Question: How can i get a picture over a 3D-object in JavaFx Scene Builder.
I want to set the picture over a Javafx 3D Sphere, i have set the sphere in line filling because if i don't do this i can't even see the middle of my image.

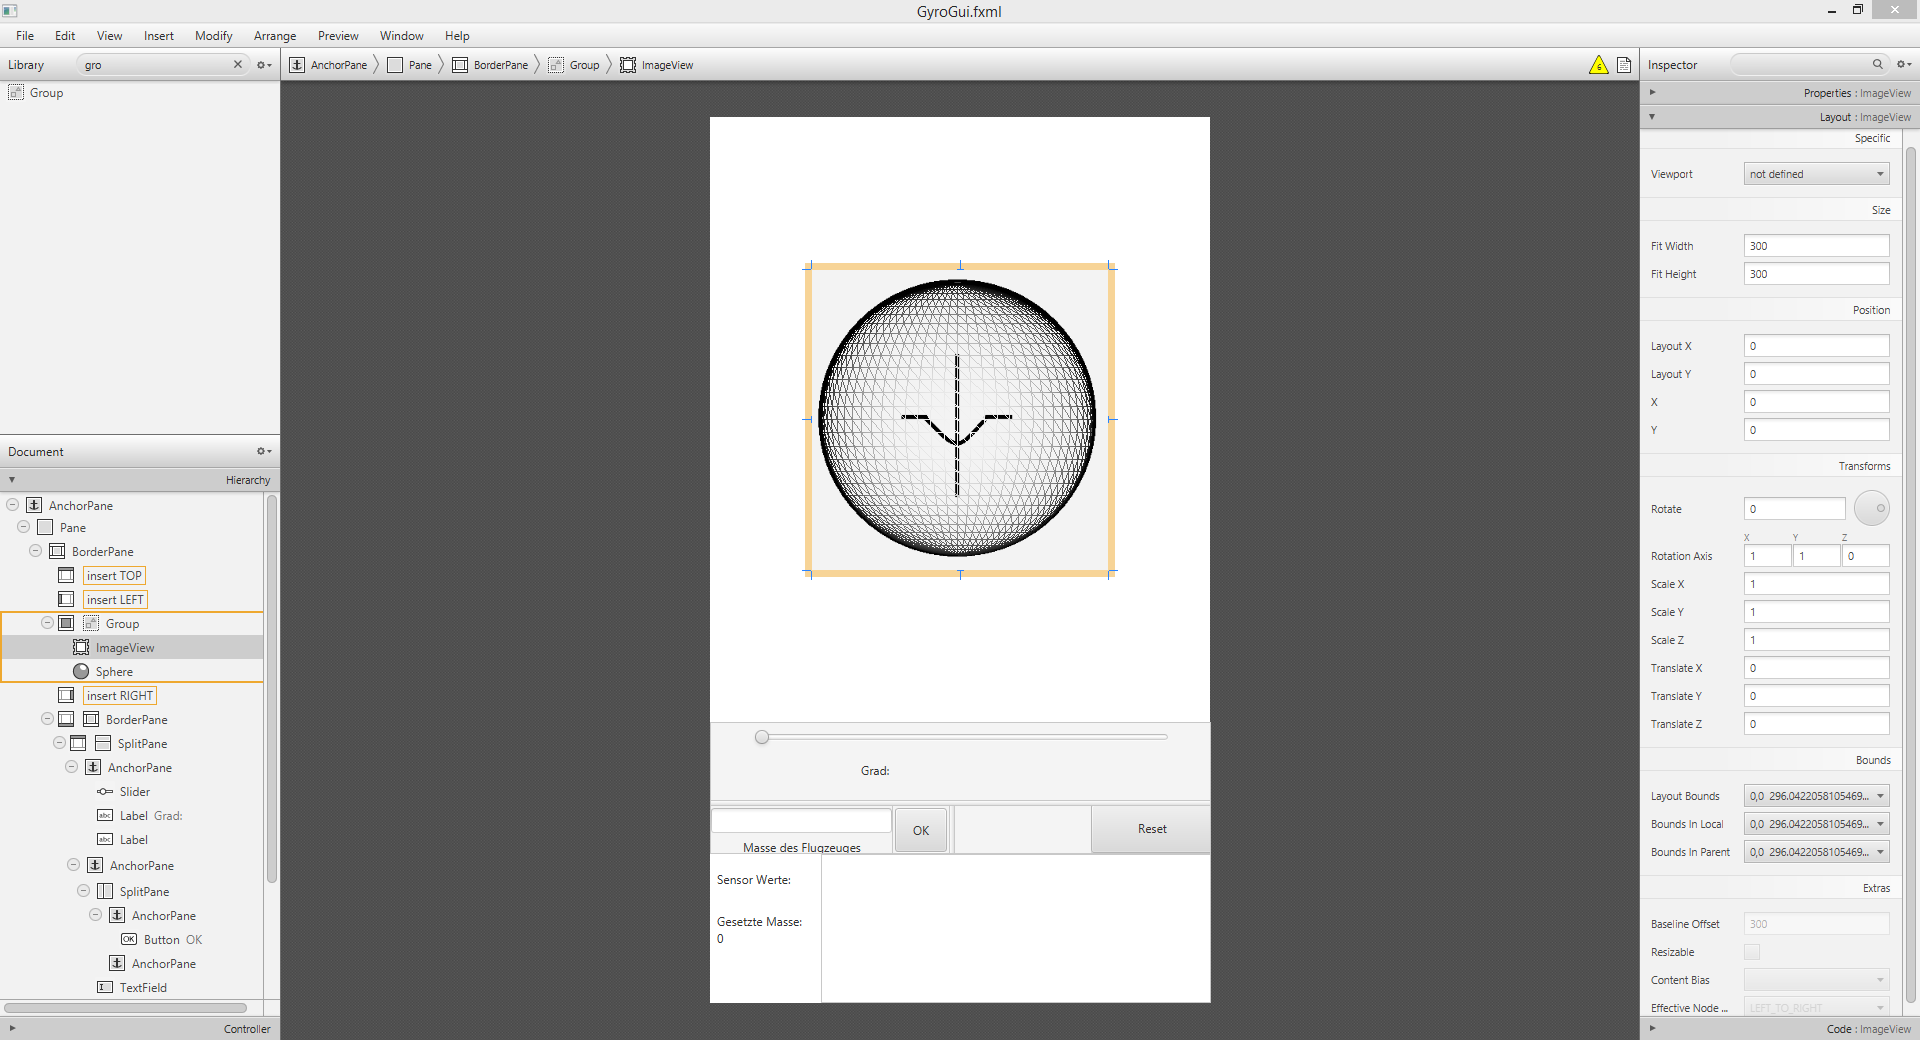
Answer: On the left side of your SceneBuilder you can find "Document". You have a Hierarchy under Document. AnchorPane -> Pane .. -> Sphere. You have to drag your ImageView right below the sphere to change the order.
Hope that helped.